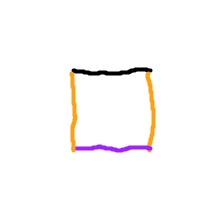
Shape: square